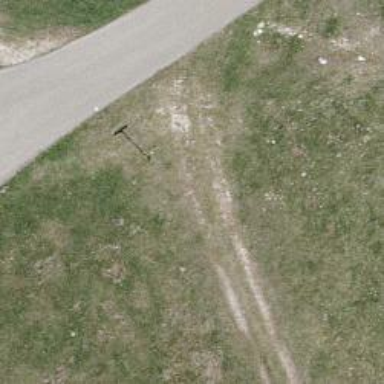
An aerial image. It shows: Guidepost providing information.